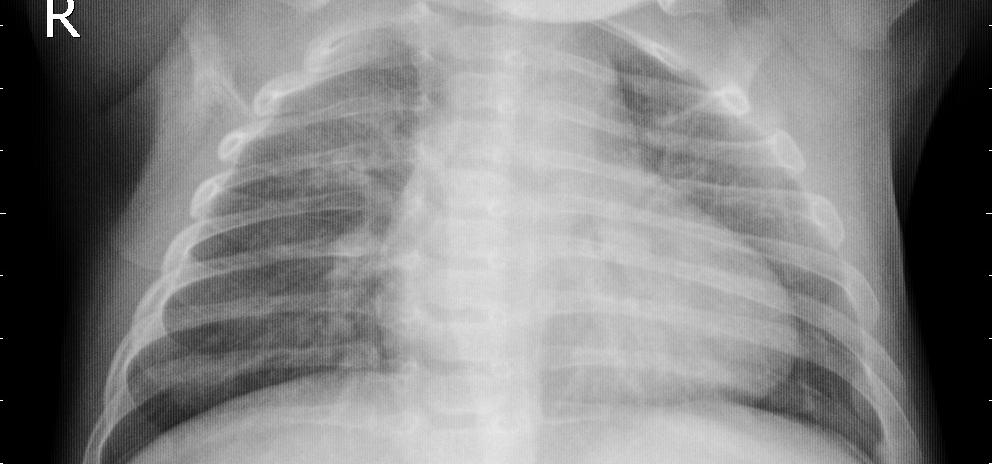
Diagnosis: PNEUMONIA